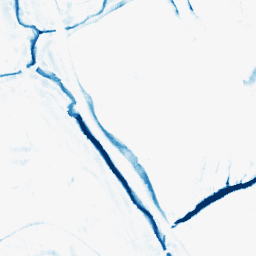
Category: morphological
Decomposition family: morphological_square
Decomposition parameters: operation: closing
size: 10
Upsampling method: bicubic
Upsampling parameters: scale: 8
Upsampling scale: 8